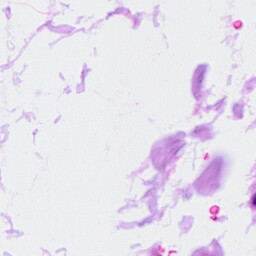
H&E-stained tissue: Ovarian